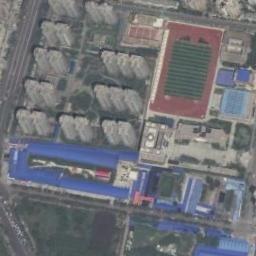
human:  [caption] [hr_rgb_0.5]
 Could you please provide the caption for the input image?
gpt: The ground's track is blue .

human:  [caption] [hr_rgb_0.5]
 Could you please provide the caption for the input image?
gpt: A track and field is built in the middle of a residential area, Surrounded by a lot of vegetation .

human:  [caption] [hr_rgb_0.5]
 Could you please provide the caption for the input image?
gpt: There are many buildings next to the ground track field .

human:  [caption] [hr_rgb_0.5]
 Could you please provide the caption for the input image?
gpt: The ground track field is surrounded by some high-rise buildings arranged neatly and some other sports areas are next to the ground track field .

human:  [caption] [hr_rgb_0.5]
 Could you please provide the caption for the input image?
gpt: There are blue buildings beside the ground track field .